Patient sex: M
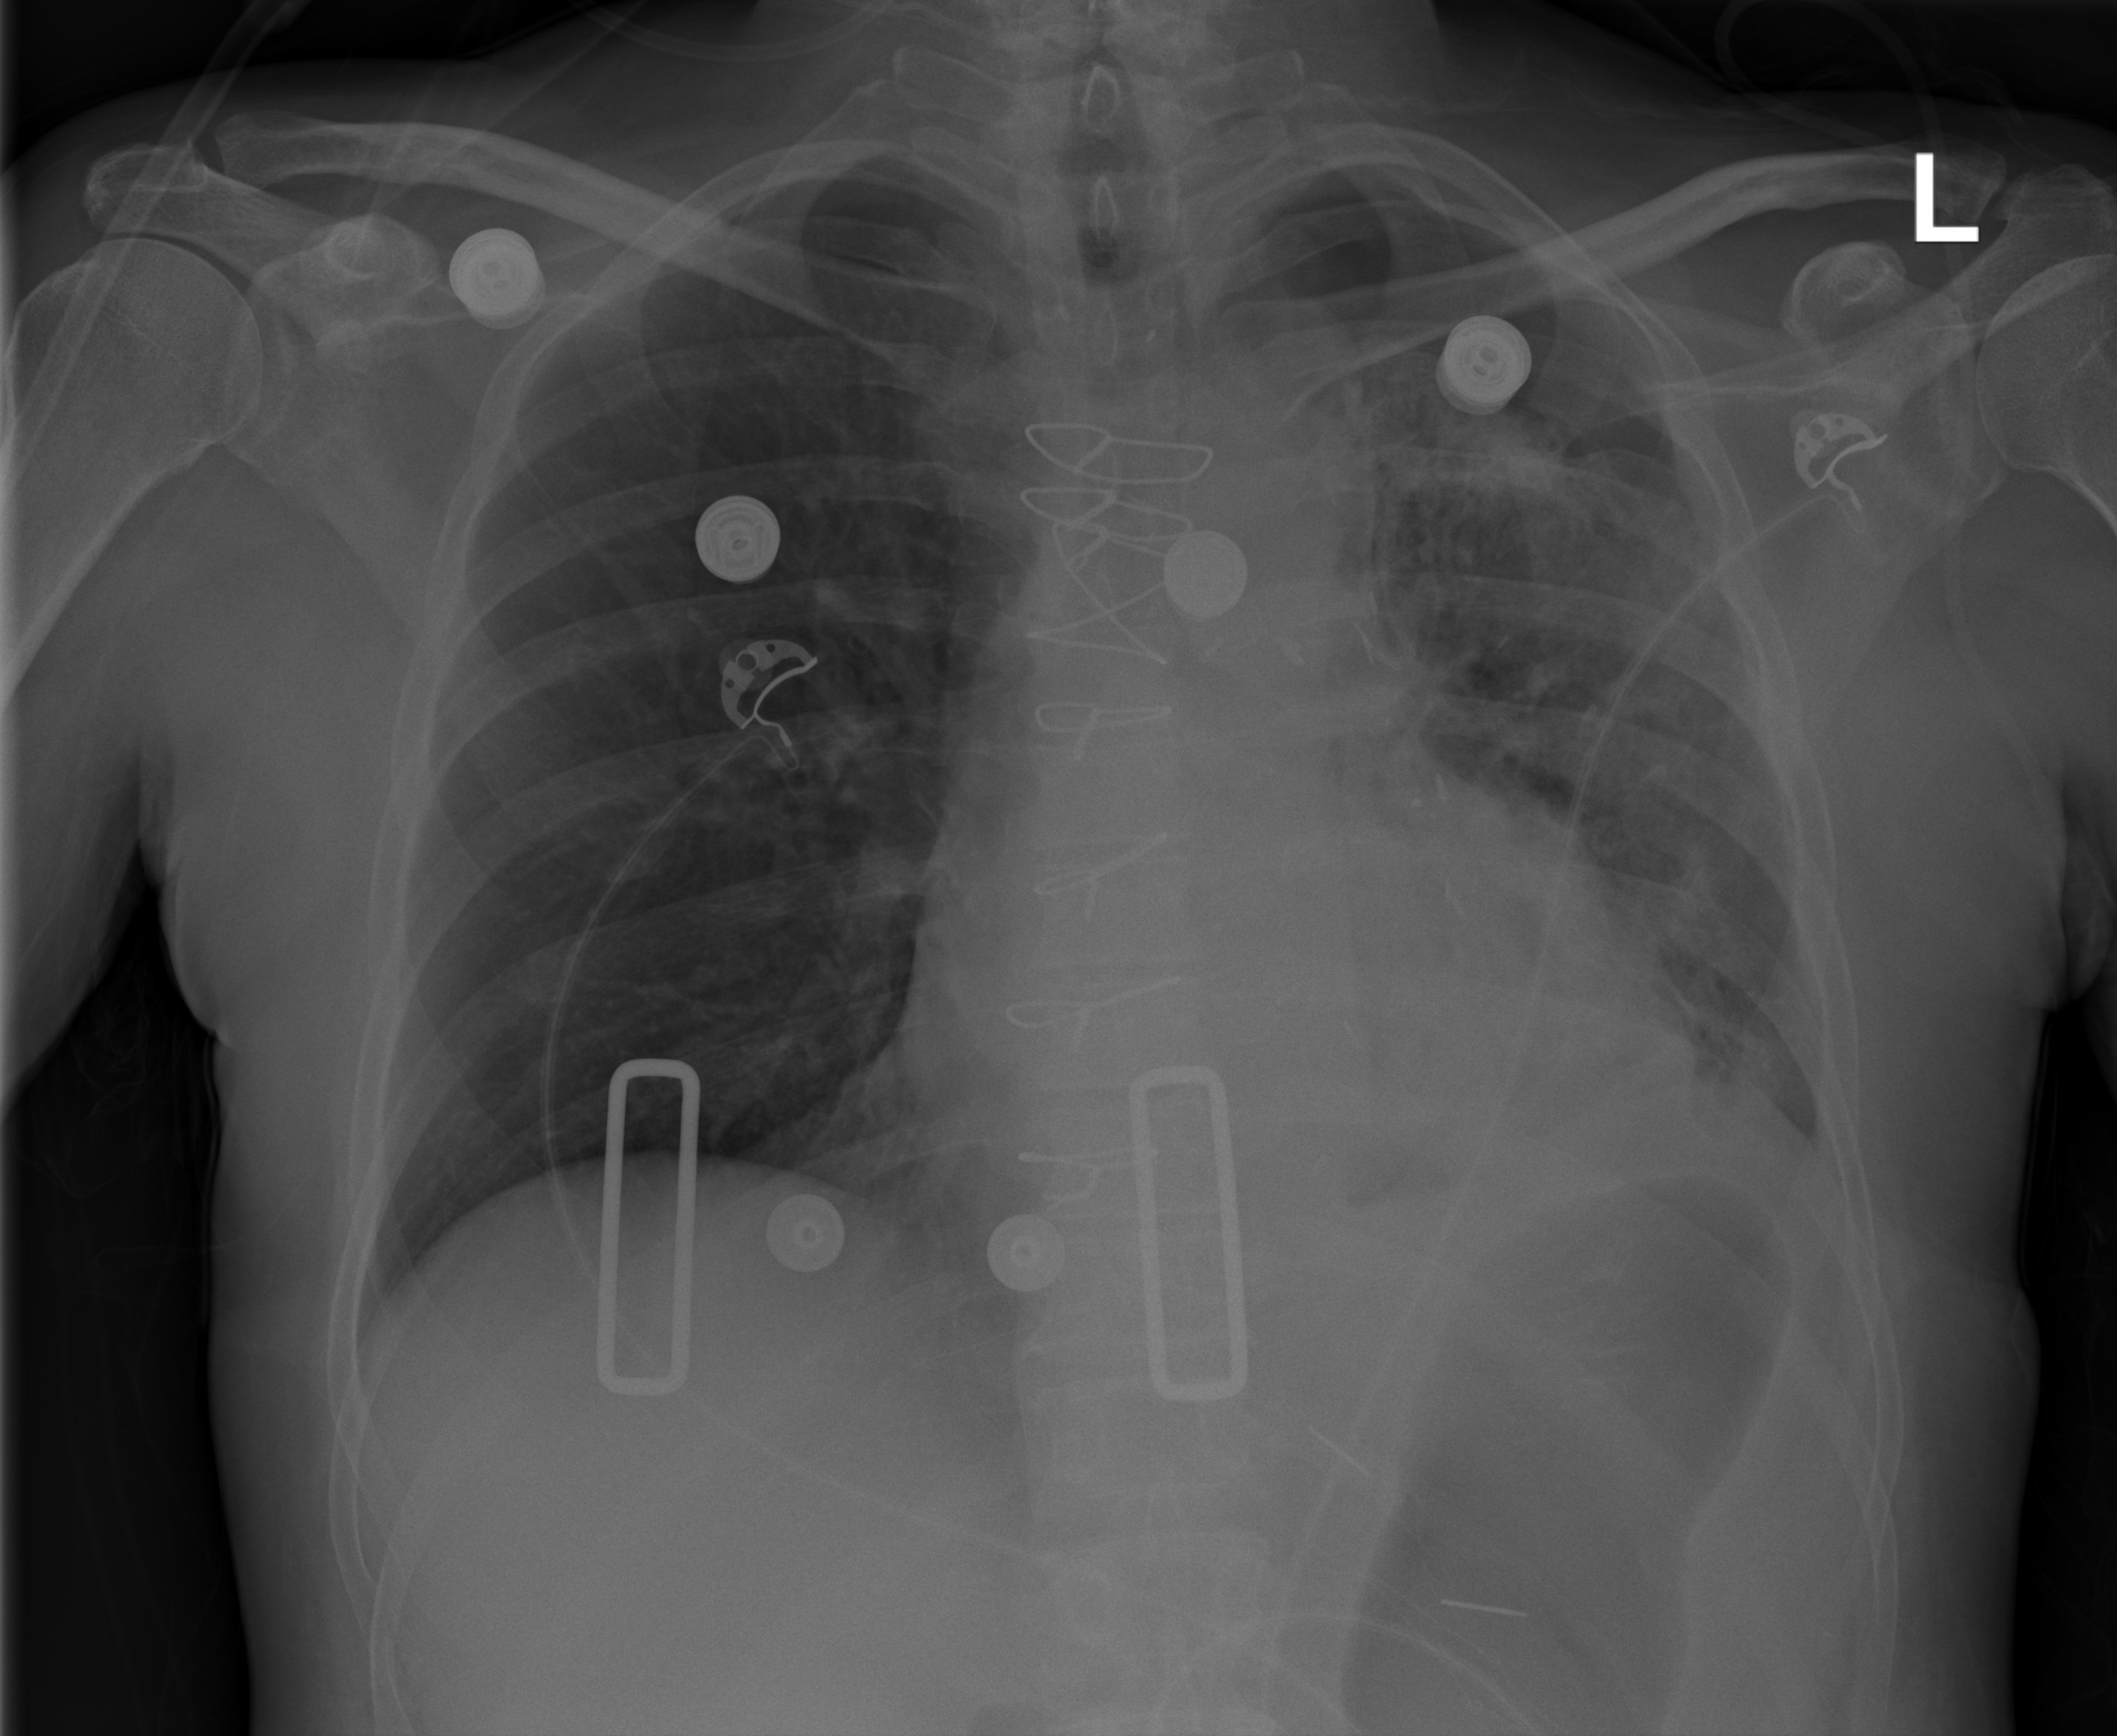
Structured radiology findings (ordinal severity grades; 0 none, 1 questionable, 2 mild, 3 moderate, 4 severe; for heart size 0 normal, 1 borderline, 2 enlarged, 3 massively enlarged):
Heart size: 1
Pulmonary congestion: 0
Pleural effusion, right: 0
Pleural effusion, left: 0
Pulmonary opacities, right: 0
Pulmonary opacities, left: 2
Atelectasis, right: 0
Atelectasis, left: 2